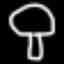
Label: mushroom